Interaction volume radius: 5 \u00c5
Interaction volume height: 10 \u00c5
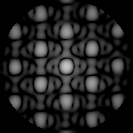
Disorder parameter: 0.1109